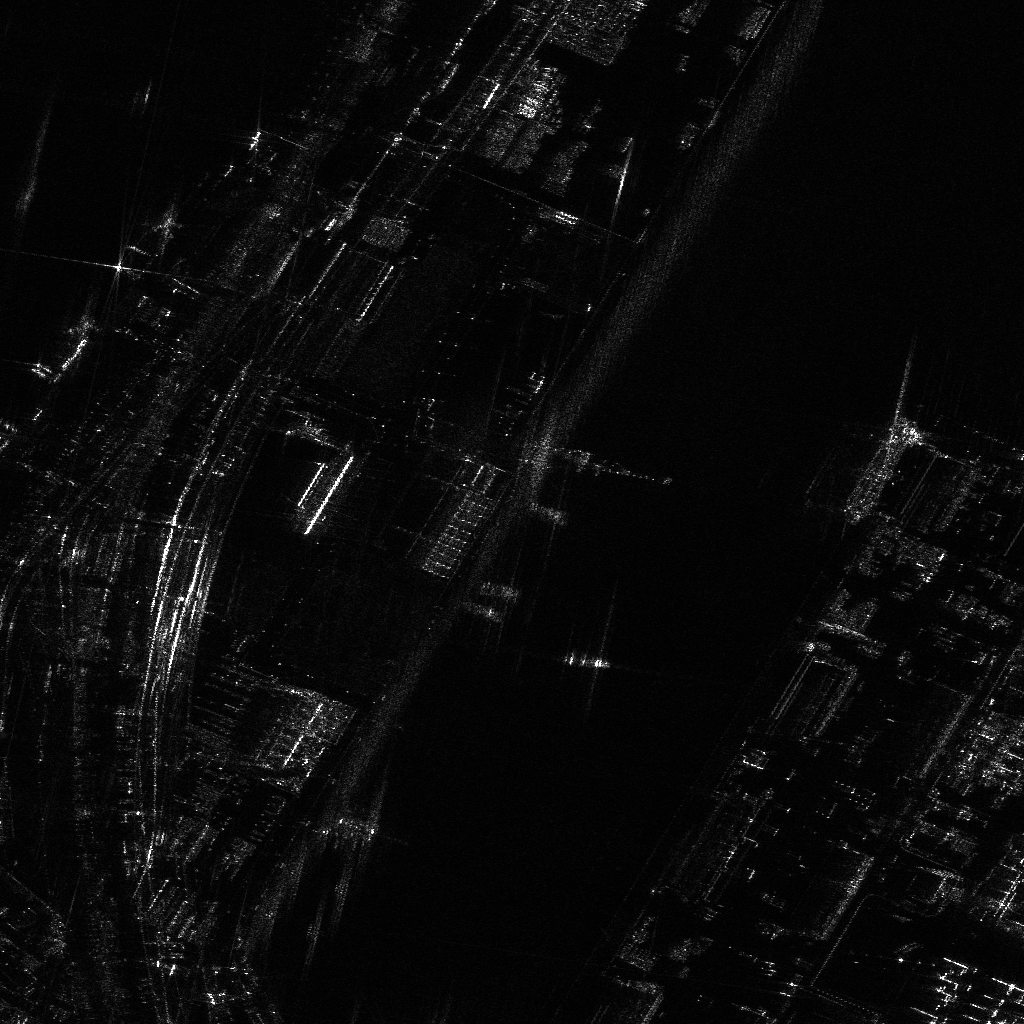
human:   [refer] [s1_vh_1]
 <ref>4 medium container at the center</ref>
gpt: <box>[[54, 63, 59, 65, 6], [50, 48, 54, 50, 14], [46, 56, 50, 58, 14], [44, 58, 49, 60, 12]]</box>

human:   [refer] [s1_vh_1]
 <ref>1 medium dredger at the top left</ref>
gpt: <box>[[12, 19, 15, 28, 39]]</box>

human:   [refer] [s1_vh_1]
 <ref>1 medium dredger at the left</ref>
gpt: <box>[[4, 29, 7, 38, 39]]</box>